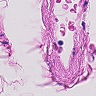
Metastatic tissue present: no